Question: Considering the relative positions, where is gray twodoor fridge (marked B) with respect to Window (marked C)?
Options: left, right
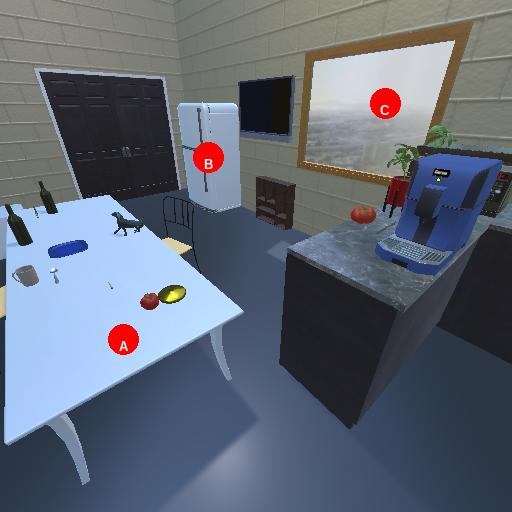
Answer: left